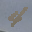
Label: 4